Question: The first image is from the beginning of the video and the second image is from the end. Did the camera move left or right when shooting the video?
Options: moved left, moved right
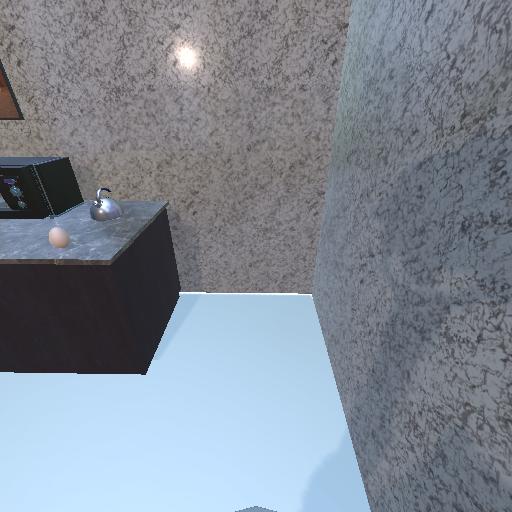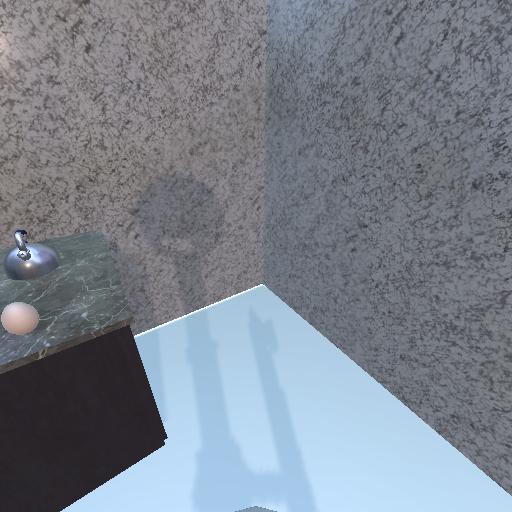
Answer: moved left